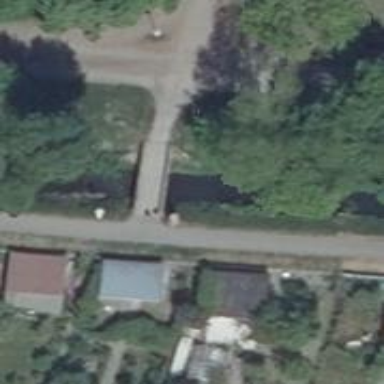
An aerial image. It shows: Paved path.